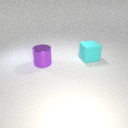
large cyan rubber cube behind large purple metal cylinder